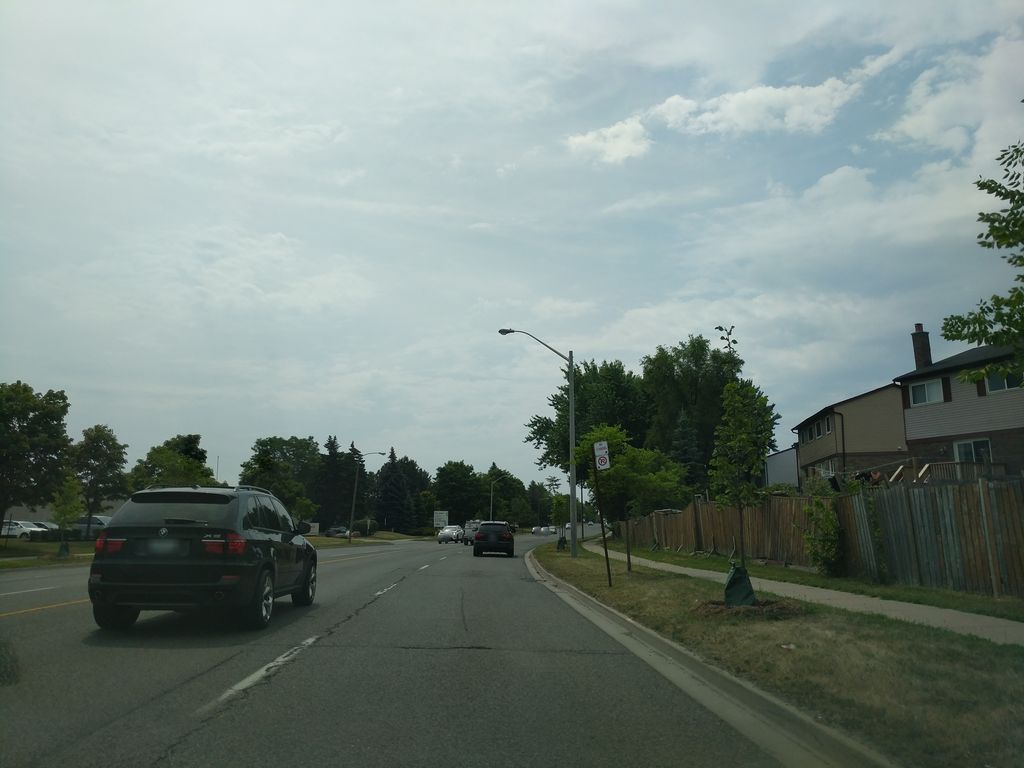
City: toronto